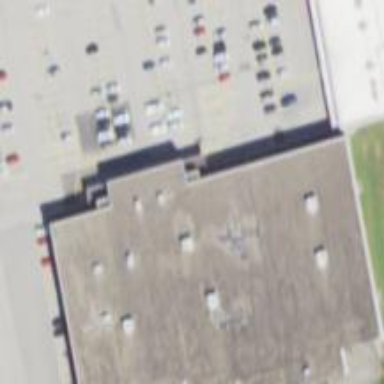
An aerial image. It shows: Building that houses clothes shop.